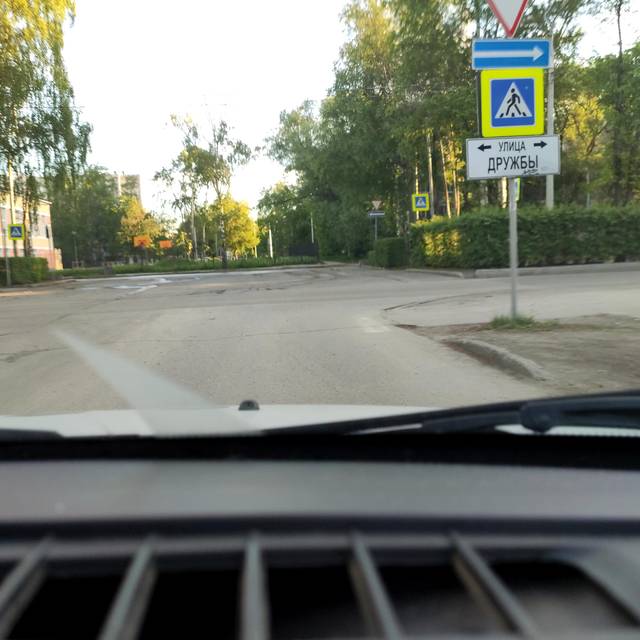
Region: Russia
Coordinates: 58.016, 56.288